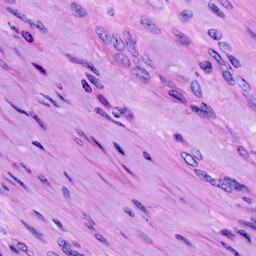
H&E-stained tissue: Cervix